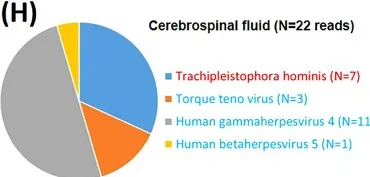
Imaging and pathological diagnosis. And Cerebrospinal fluid The name of the fungi and viruses are marked in red and blue, respectively.
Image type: chart (chart)